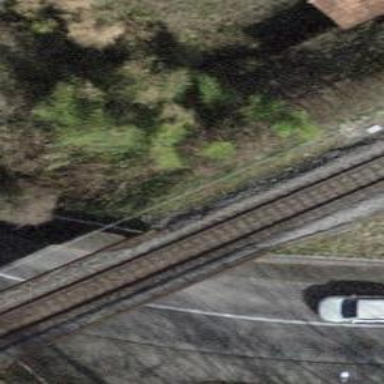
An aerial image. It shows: Bridge over electrified railway with contact line.